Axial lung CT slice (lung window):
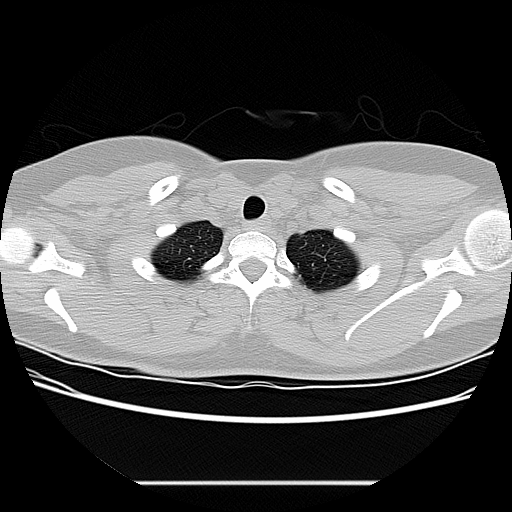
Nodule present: no